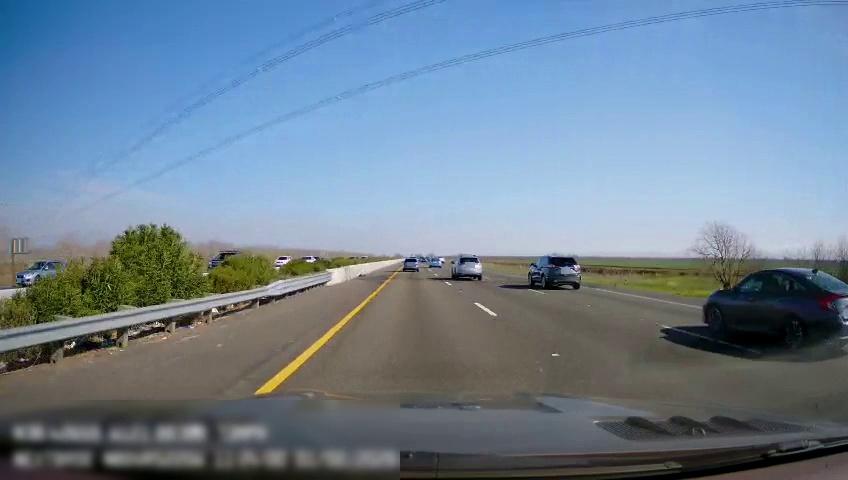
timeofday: Day
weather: Sunny
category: Drivable Space
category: Vehicles | Car
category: Vehicles | Car
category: Vehicles | SUV
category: Vehicles | SUV
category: Vehicles | SUV
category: Vehicles | Car
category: Vehicles | SUV
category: Vehicles | SUV
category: Vehicles | SUV
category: Lanes | Current Lane
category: Lanes | Current Lane
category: Lanes | Alternate Lane
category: Lanes | Alternate Lane